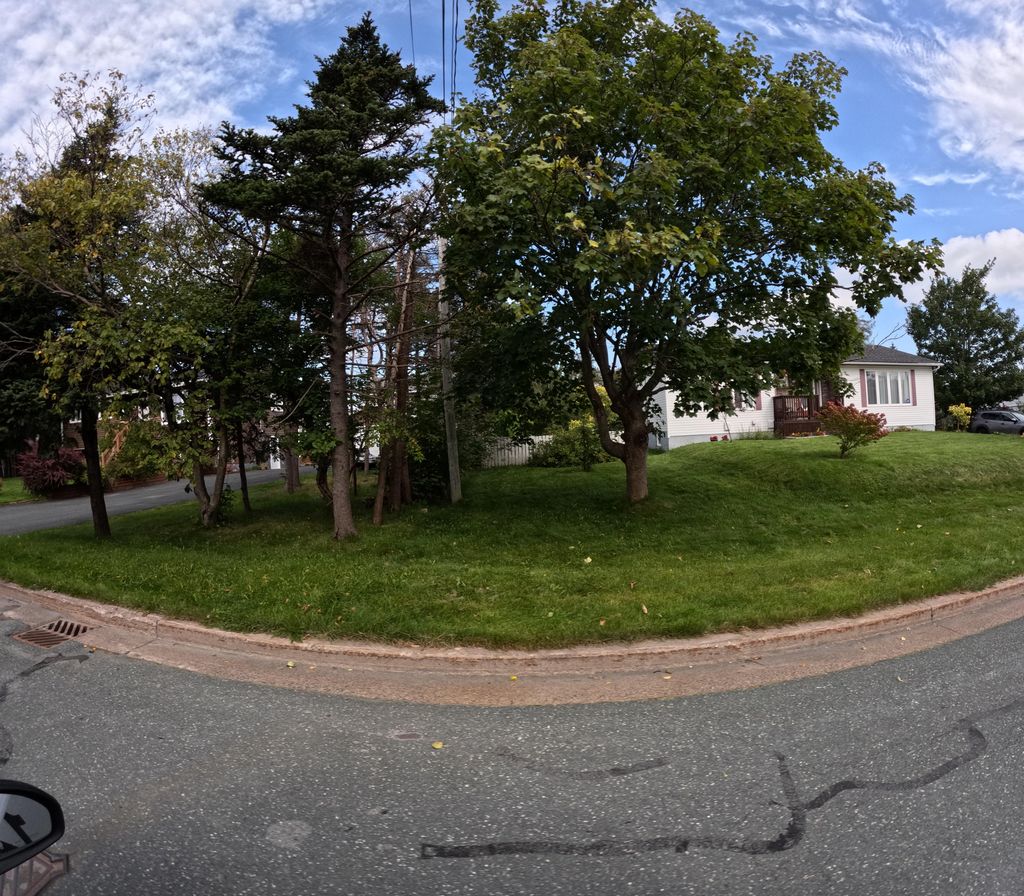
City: st_johns